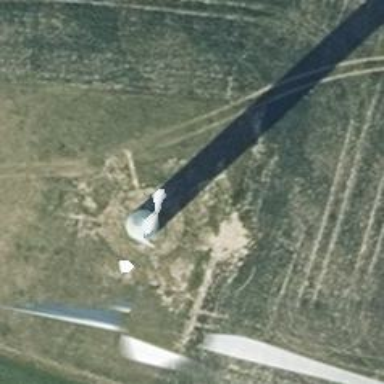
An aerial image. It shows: Wind generator powered by Vestas horizontal axis wind turbine.